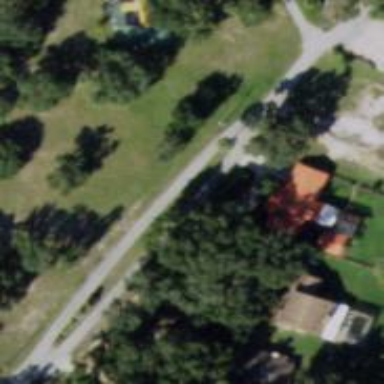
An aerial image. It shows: Residential road.